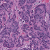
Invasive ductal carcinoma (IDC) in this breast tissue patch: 1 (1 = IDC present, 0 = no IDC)